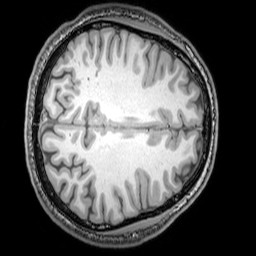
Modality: T1w
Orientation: axial
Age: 23
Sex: male
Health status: healthy
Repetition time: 0.081 s
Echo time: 0.037 s